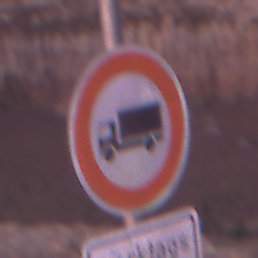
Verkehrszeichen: VerbotFuerKraftfahrzeugeUeberDreiKommaFuenfTonnen
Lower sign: ZeitangabenMitBeschraenkungAufWochentage7
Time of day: Dawn
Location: Outdoor (Nature)
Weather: PartlyCloudy
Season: NotSpecified
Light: Natural